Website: crate-barrel
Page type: billing-address
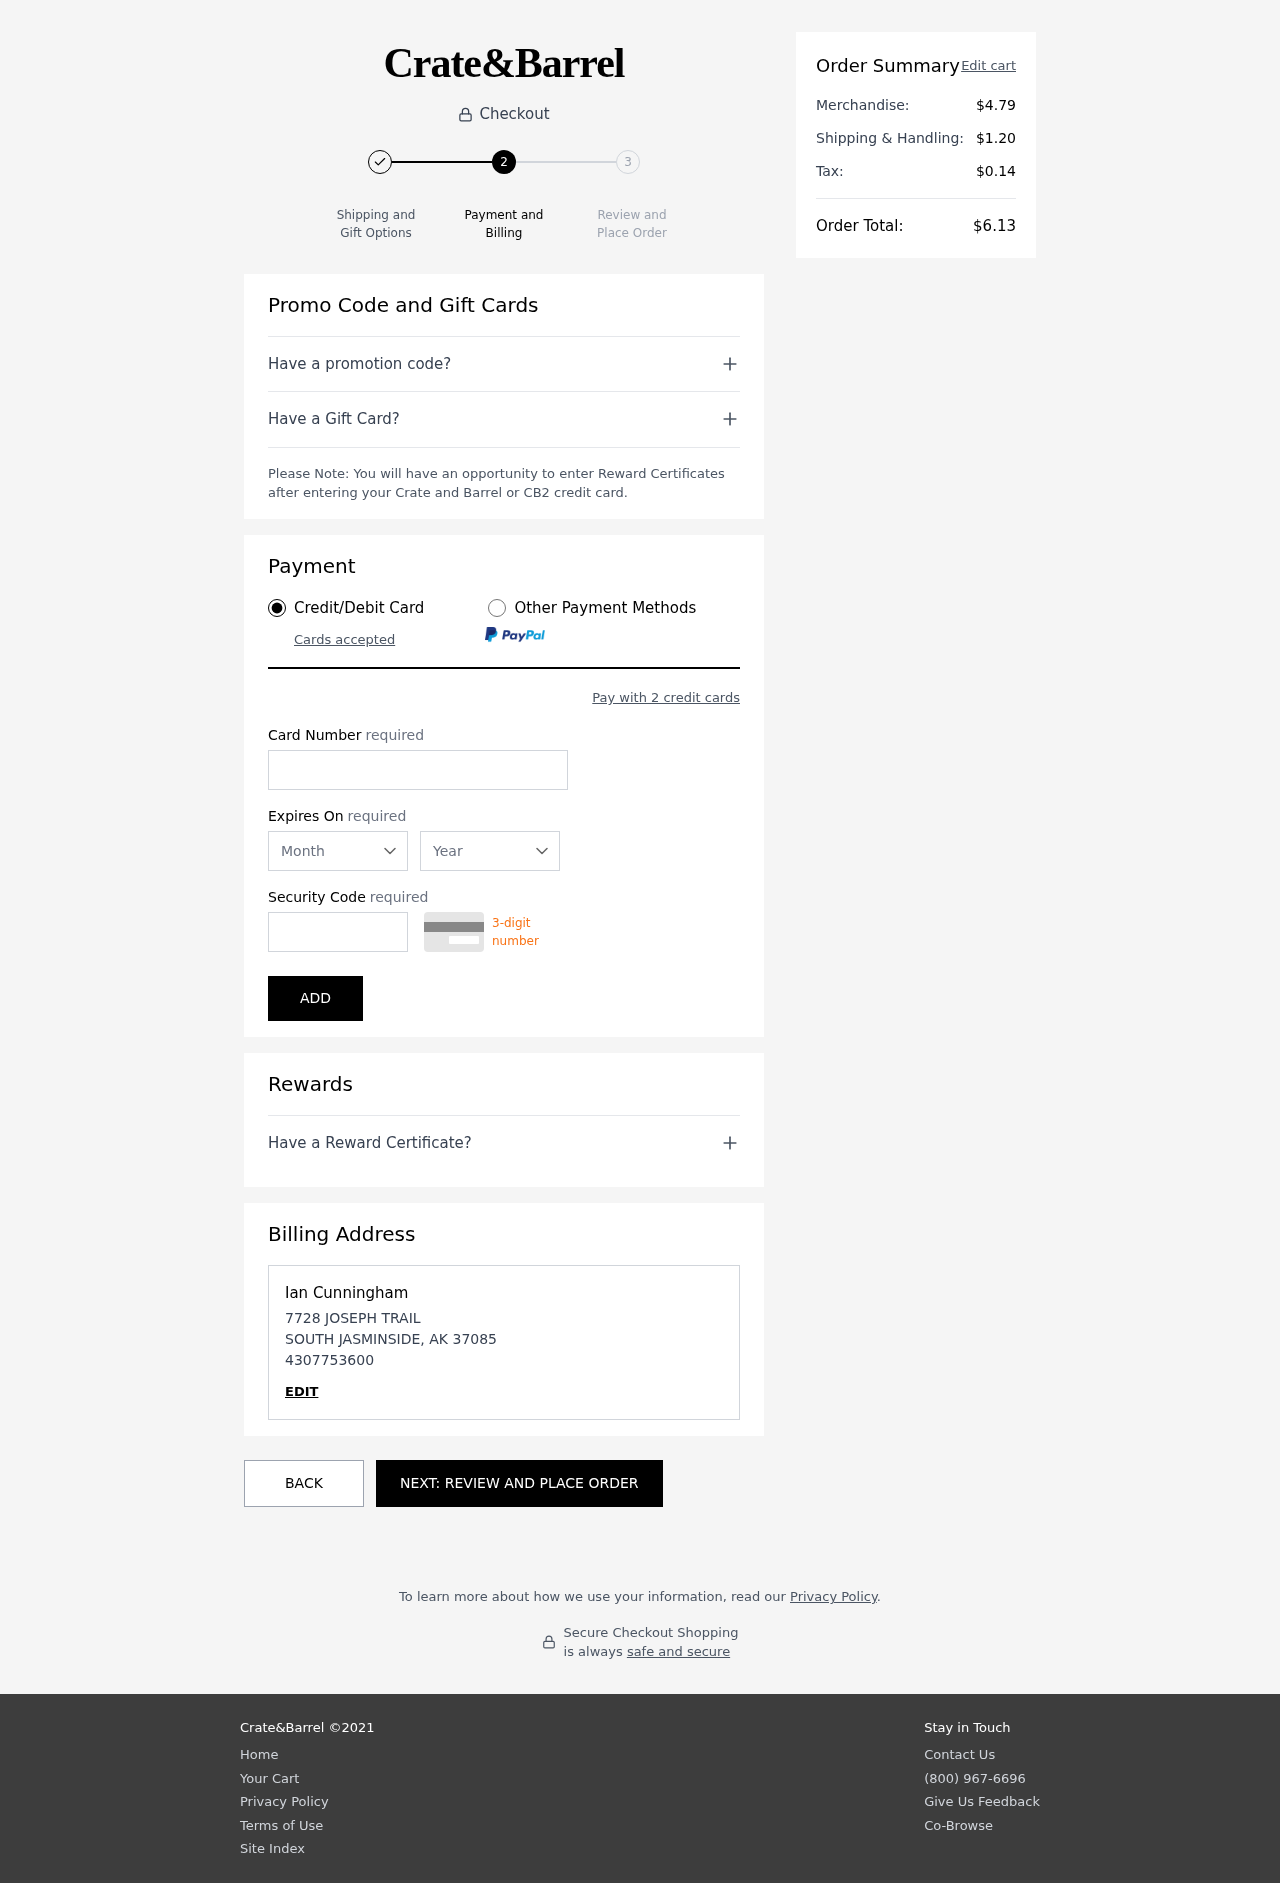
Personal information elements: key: PII_CARD_CVV
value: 631
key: PII_CARD_EXPIRY_MONTH
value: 09
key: PII_CARD_EXPIRY_YEAR
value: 29
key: PII_CARD_NUMBER
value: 4680 1393 8909 2367
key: PII_CITY
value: SOUTH JASMINSIDE
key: PII_FULLNAME
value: Ian Cunningham
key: PII_PHONE
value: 4307753600
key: PII_POSTCODE
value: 37085
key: PII_STATE_ABBR
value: AK
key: PII_STREET
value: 7728 JOSEPH TRAIL
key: PII_FIRSTNAME
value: Ian
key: PII_LASTNAME
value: Cunningham
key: PII_PHONE_LINE
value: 3600
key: PII_PHONE_SUFFIX
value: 3600
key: PII_POSTCODE_FULL
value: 37085
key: PII_PHONE2
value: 4307753600
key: PII_PHONE3
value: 4307753600
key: PII_FULLNAME2
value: Ian Cunningham
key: PII_FULLNAME3
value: Ian Cunningham
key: PII_FIRSTNAME2
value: Ian
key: PII_FIRSTNAME3
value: Ian
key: PII_LASTNAME2
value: Cunningham
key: PII_LASTNAME3
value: Cunningham
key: PII_FIRSTNAME_DERIVED
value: Ian
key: PII_LASTNAME_DERIVED
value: Cunningham
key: PII_PHONE_NUMERIC
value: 4307753600
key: PII_PHONE_LINE_NUMERIC
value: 3600
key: PII_PHONE_SUFFIX_NUMERIC
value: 3600
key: PII_POSTCODE_NUMERIC
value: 37085
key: PII_PHONE2_NUMERIC
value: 4307753600
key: PII_PHONE3_NUMERIC
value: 4307753600
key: PII_FULLNAME_DERIVED
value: Ian Cunningham
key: PII_NAME_FULL_DERIVED
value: Ian Cunningham
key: PII_PHONE_DIGITS
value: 4307753600
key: PII_PHONE_LAST4
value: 3600
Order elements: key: ORDER_SUBTOTAL
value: $4.79
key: ORDER_SHIPPING_COST
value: $1.20
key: ORDER_TAX
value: $0.14
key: ORDER_TOTAL
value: $6.13